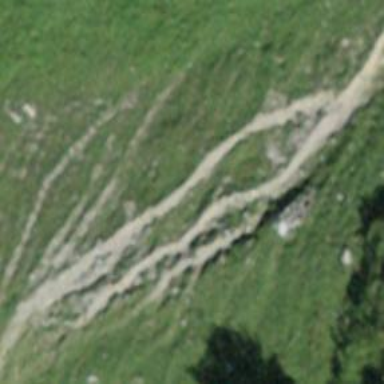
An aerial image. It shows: Ground path.